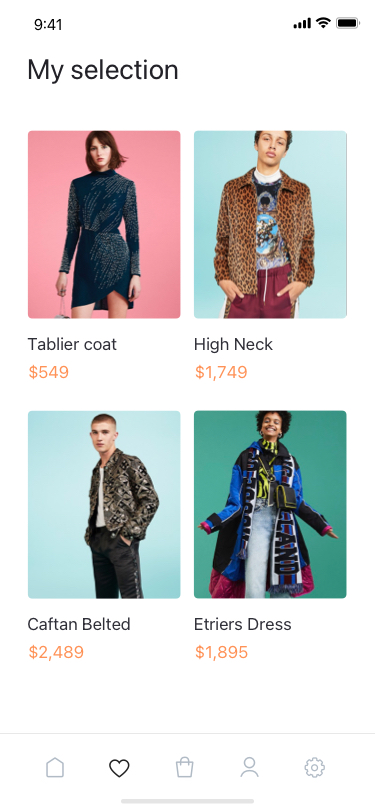
Text in this UI design:
Etriers Dress
$1,895
Caftan Belted
$2,489
High Neck
$1,749
Tablier coat
$549
My selection